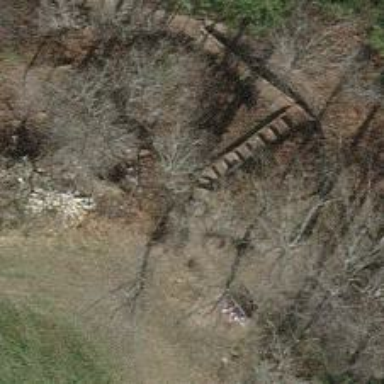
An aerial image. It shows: Steps with grade3 tracktype.